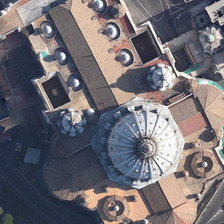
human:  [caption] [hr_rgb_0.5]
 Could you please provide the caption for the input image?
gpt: several green trees are near a red church with a white circle above a red cross .

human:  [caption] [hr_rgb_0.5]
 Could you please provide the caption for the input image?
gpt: several green trees are near a red church with a white circle above a red cross .

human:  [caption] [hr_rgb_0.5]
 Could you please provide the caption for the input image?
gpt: several green trees are near a red church with a white circle above a red cross .

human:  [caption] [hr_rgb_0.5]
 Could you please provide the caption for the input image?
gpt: several green trees are near a red church with a white circle above a red cross .

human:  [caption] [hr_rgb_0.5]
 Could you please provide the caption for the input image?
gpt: several green trees are near a red church with a white circle above a red cross .